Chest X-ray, PA view. Patient: 34 years old, sex M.
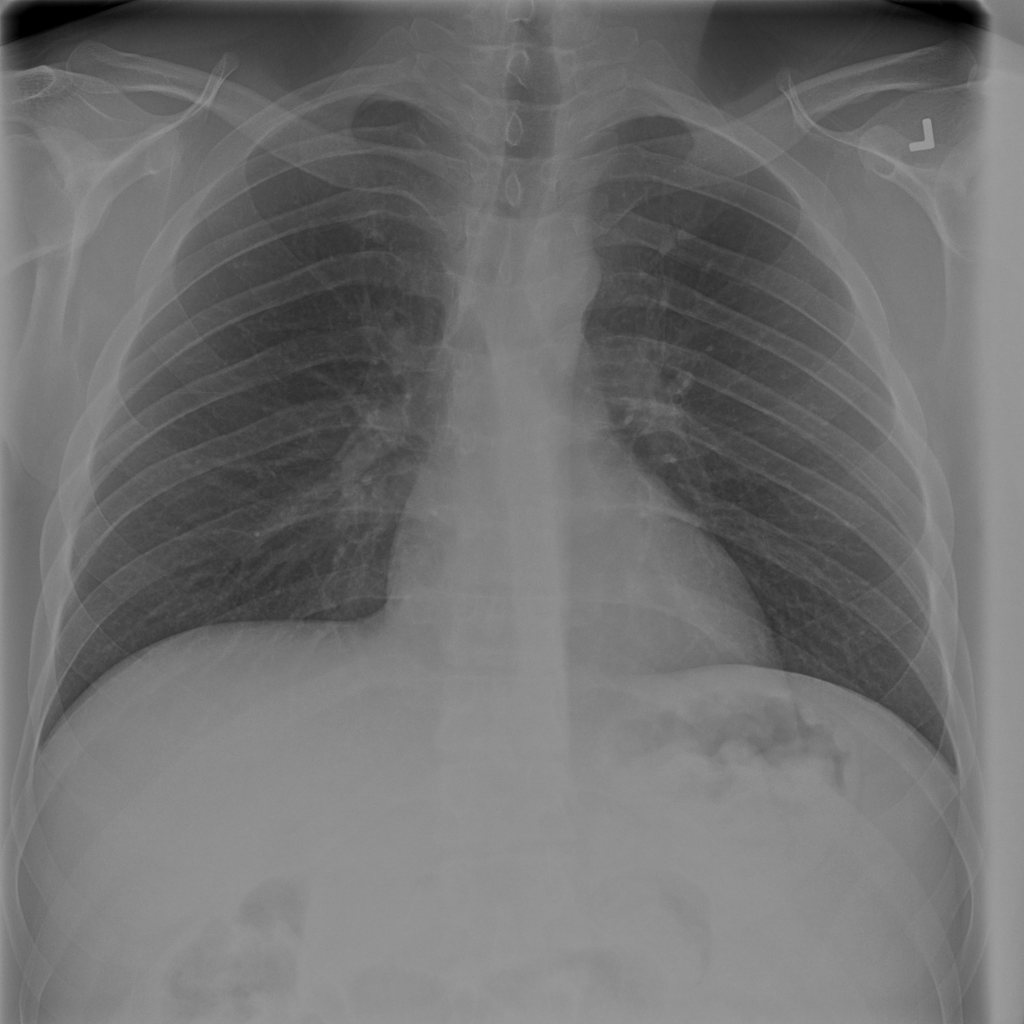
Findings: No Finding